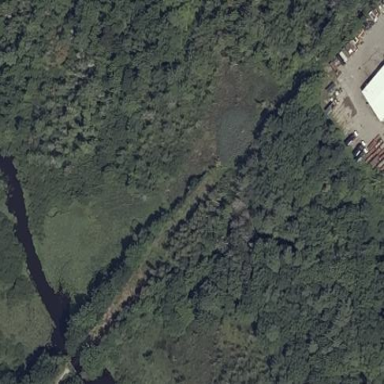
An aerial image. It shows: Marsh wetland.